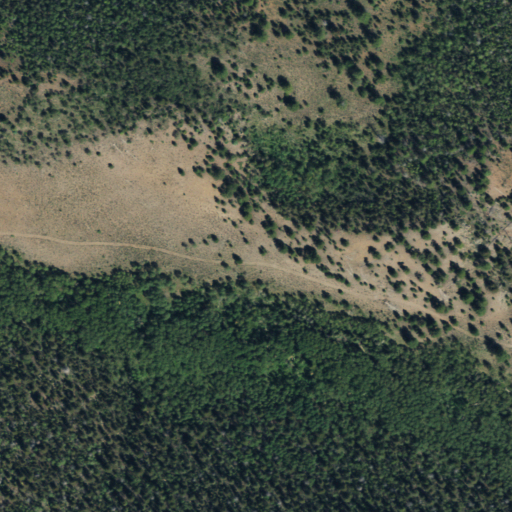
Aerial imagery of plain(s) in Colorado named Horse Park containing evergreen forest, deciduous forest, and shrub